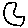
Label: moon